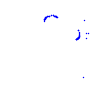
Particle: proton